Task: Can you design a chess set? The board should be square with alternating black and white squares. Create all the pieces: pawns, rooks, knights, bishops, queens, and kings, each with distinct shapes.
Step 300:
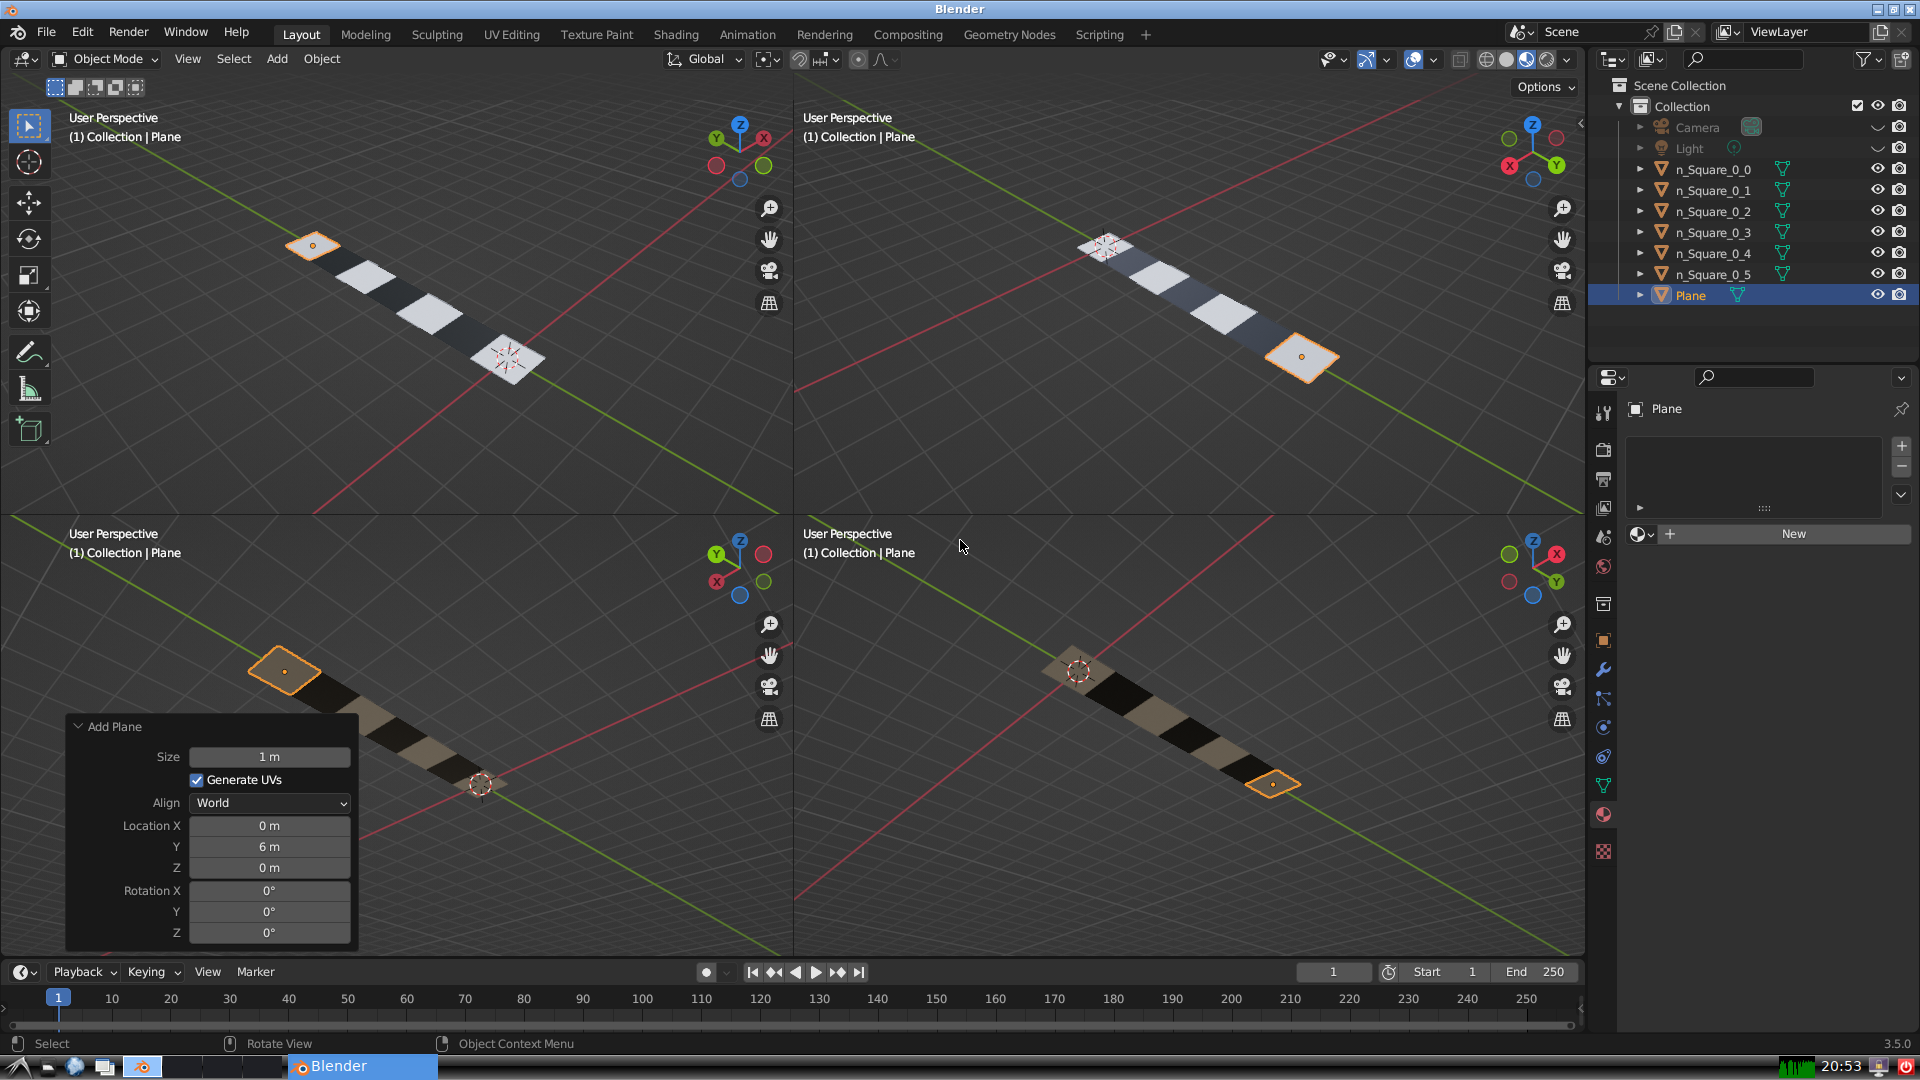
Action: {"mouse_move": [1608, 631]}